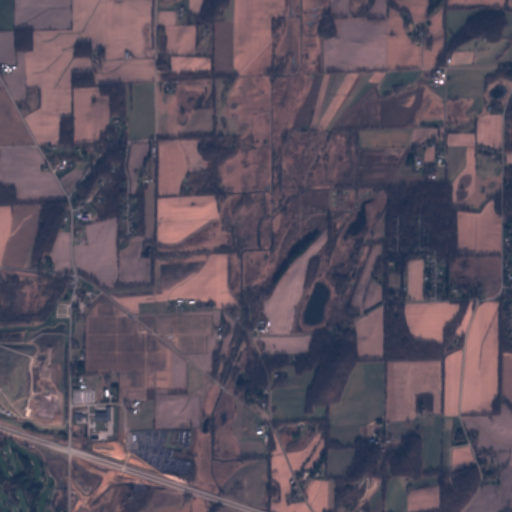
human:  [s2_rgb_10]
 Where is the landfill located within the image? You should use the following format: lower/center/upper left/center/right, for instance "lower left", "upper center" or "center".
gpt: The landfill is located in the lower left of the image.
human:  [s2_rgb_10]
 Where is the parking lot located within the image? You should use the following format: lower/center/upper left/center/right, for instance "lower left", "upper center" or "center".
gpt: There is no parking lot in the image.